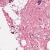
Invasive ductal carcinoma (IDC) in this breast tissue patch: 0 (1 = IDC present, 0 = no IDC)